Question: The figure describes the ball exchange problem. The white ball can exchange positions with the adjacent colored balls in the 4-neighborhood. The target state is that all balls are arranged in the order of red, blue, green, and yellow from the upper left corner in the order of rows first and columns. How many exchanges are needed?
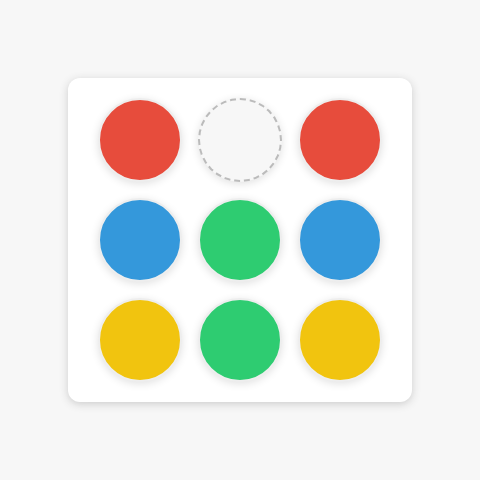
Answer: 5